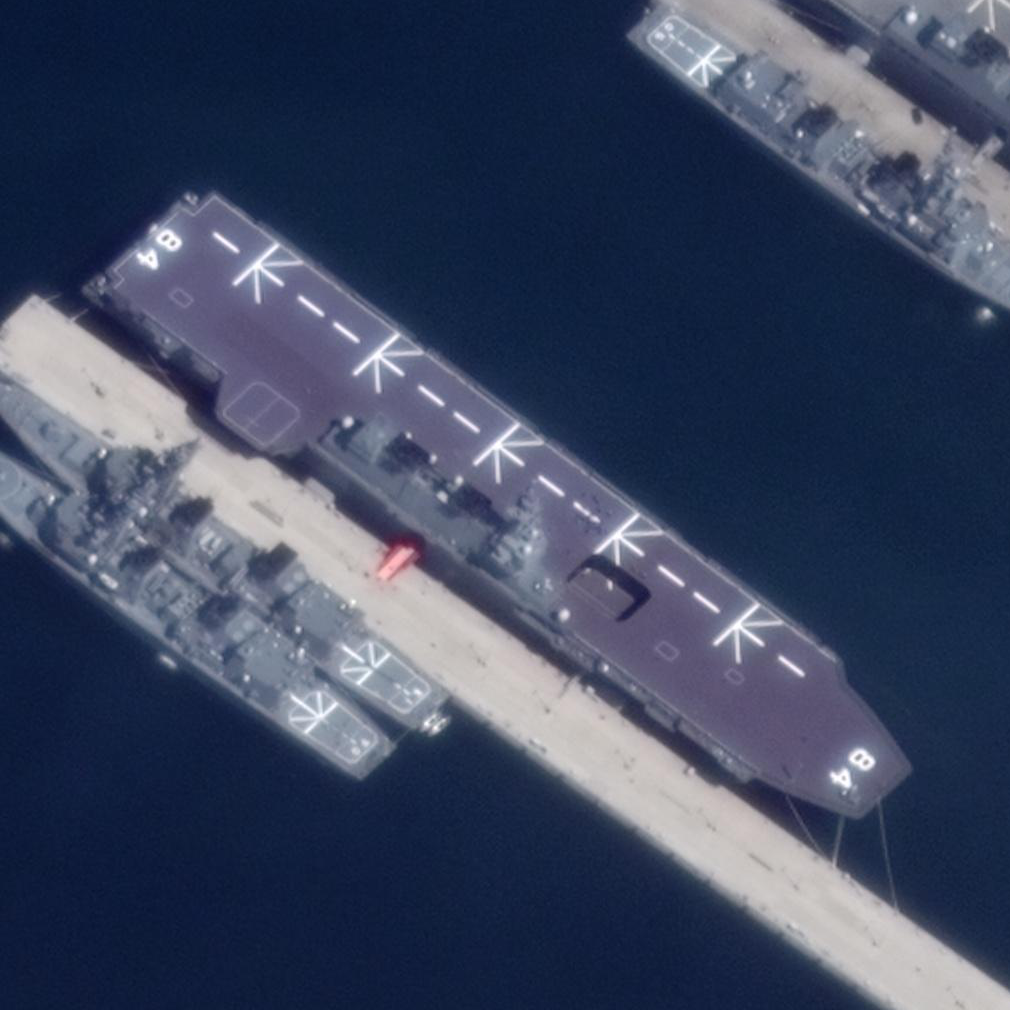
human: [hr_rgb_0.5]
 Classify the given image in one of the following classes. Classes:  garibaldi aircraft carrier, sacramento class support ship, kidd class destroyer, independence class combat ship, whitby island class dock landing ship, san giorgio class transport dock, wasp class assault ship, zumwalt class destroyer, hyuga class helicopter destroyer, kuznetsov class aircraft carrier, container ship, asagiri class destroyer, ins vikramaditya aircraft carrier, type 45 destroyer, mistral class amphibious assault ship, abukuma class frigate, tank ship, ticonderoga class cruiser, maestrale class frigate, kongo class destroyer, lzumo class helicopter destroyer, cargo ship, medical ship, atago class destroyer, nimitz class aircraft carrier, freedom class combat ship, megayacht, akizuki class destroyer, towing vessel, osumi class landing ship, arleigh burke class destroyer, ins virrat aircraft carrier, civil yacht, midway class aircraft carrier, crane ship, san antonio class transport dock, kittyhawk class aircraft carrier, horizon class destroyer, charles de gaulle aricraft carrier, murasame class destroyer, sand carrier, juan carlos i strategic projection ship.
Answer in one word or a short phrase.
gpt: Lzumo class helicopter destroyer